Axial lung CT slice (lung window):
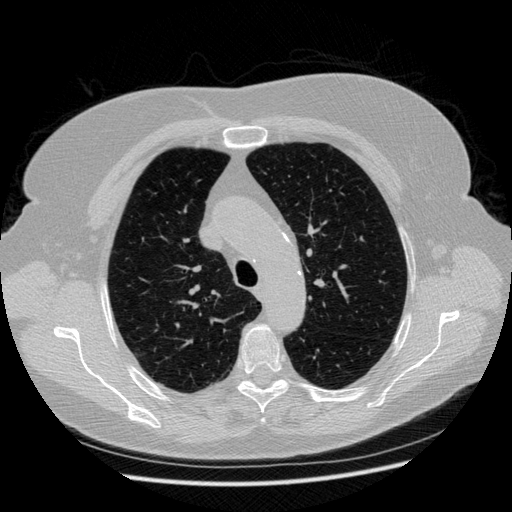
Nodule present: yes
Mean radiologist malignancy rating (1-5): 4